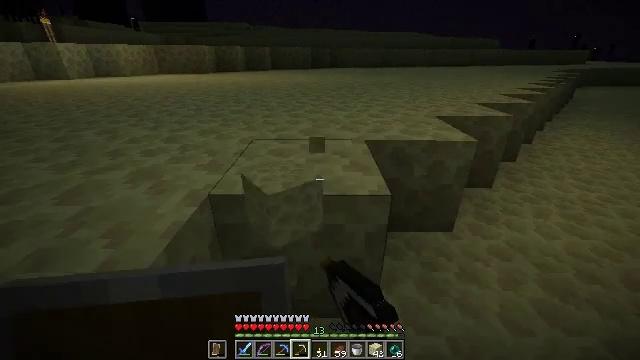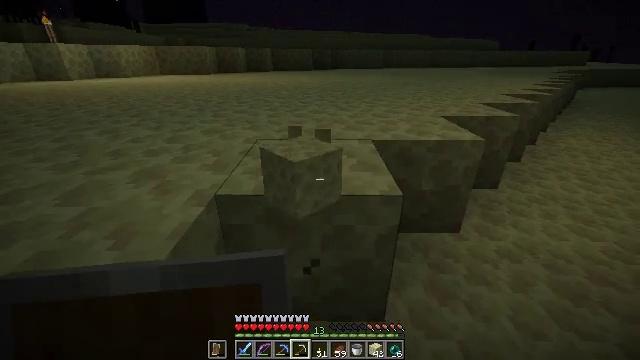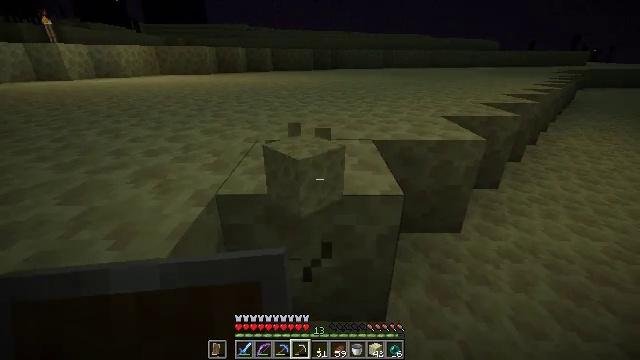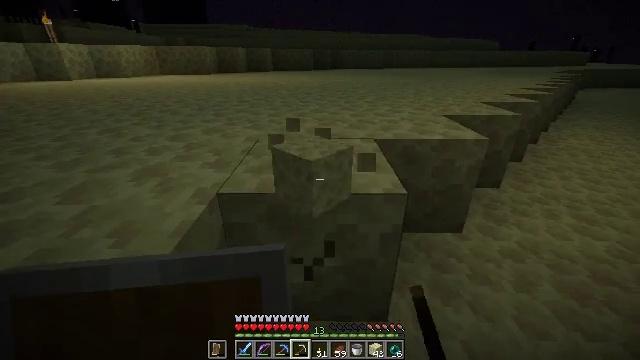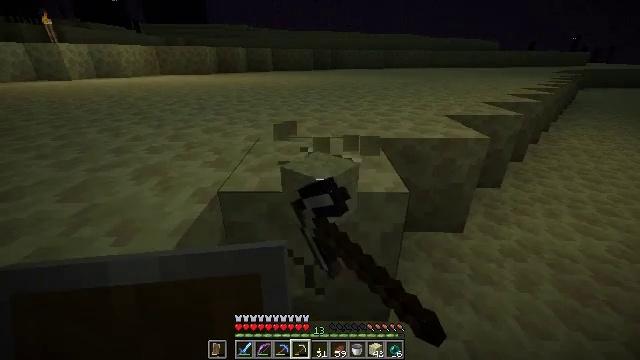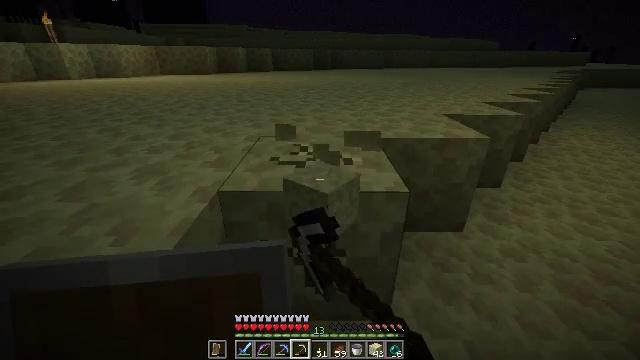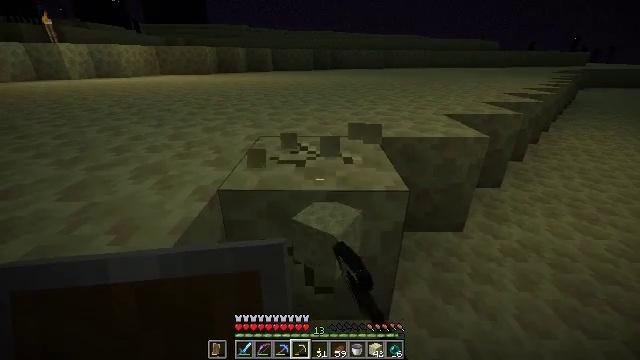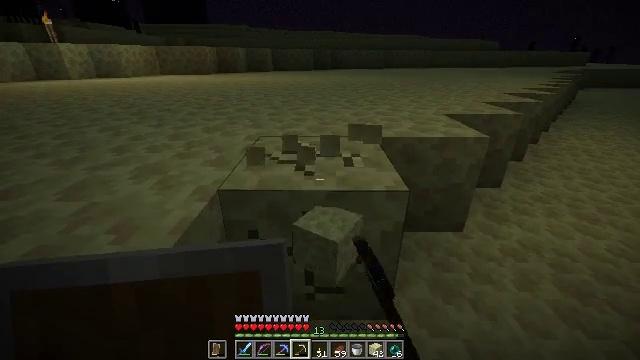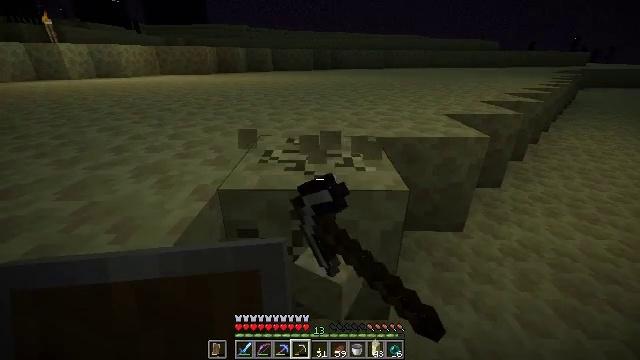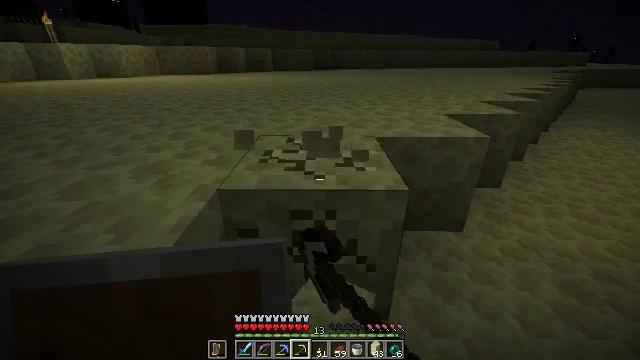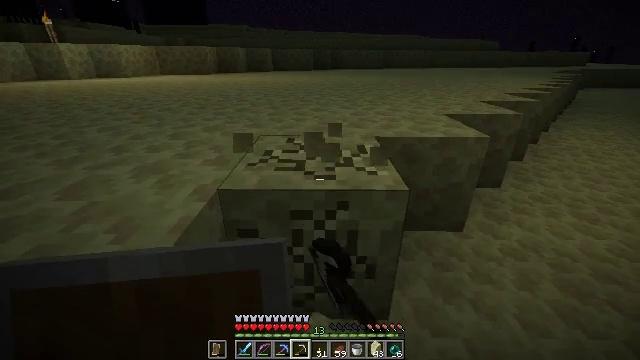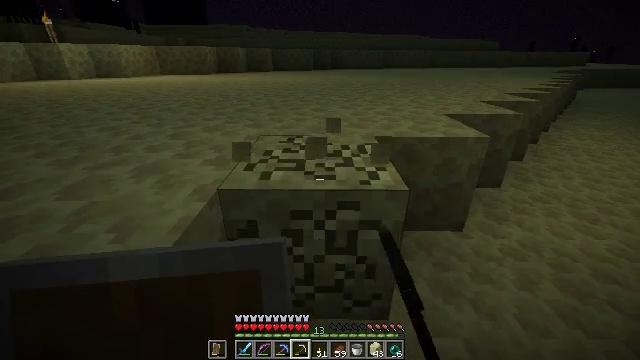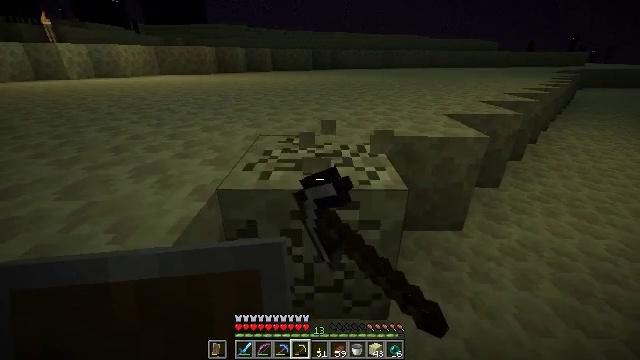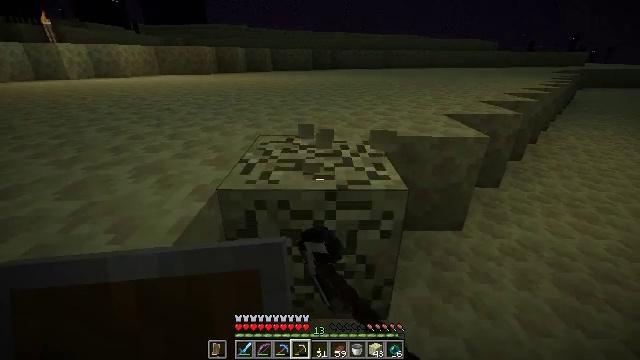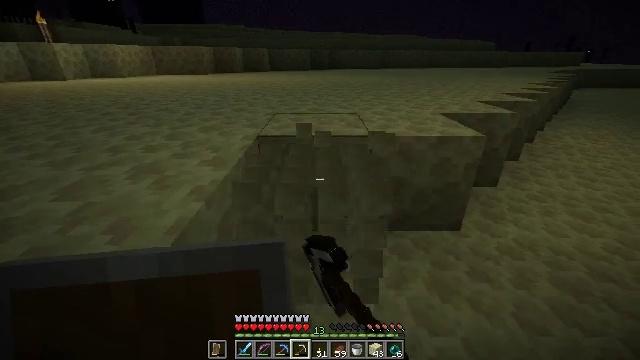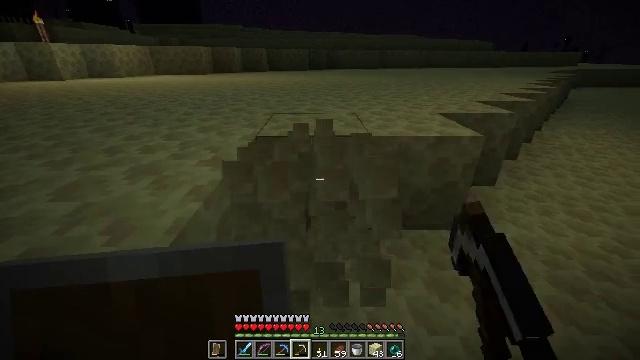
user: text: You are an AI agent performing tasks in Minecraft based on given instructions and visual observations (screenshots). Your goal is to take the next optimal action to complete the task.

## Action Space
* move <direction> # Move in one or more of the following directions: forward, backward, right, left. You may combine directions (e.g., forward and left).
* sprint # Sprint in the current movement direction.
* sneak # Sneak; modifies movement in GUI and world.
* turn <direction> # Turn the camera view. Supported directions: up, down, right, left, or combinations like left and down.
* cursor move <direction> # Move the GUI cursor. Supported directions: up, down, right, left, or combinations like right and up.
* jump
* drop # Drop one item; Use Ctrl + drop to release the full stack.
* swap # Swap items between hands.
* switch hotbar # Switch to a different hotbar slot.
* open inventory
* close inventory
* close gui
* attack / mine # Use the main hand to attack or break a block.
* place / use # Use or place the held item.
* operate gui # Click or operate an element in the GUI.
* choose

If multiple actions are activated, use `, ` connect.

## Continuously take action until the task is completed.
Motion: motion action
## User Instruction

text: Extract end stone with a pickaxe.
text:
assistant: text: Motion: attack / mine
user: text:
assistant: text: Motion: attack / mine
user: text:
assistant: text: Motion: attack / mine
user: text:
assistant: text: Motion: attack / mine
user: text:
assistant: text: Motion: attack / mine
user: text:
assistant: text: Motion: attack / mine
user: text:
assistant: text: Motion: attack / mine
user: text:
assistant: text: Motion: attack / mine
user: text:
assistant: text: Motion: attack / mine
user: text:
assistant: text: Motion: attack / mine
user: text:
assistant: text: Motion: attack / mine
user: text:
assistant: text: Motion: attack / mine
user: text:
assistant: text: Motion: attack / mine
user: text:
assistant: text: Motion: attack / mine
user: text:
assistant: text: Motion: attack / mine
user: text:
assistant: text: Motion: move forward, turn right, attack / mine
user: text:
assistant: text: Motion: move forward, turn right, attack / mine
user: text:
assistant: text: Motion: move forward, turn right, attack / mine
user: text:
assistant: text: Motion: turn right, attack / mine
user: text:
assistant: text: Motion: turn right, attack / mine
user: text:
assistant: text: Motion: turn right, attack / mine
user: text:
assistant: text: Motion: attack / mine
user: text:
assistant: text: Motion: attack / mine
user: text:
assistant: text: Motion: attack / mine
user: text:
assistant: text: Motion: attack / mine
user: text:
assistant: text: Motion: attack / mine
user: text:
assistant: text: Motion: attack / mine
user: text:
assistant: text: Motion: attack / mine
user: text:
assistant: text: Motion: attack / mine
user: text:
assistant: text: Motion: attack / mine